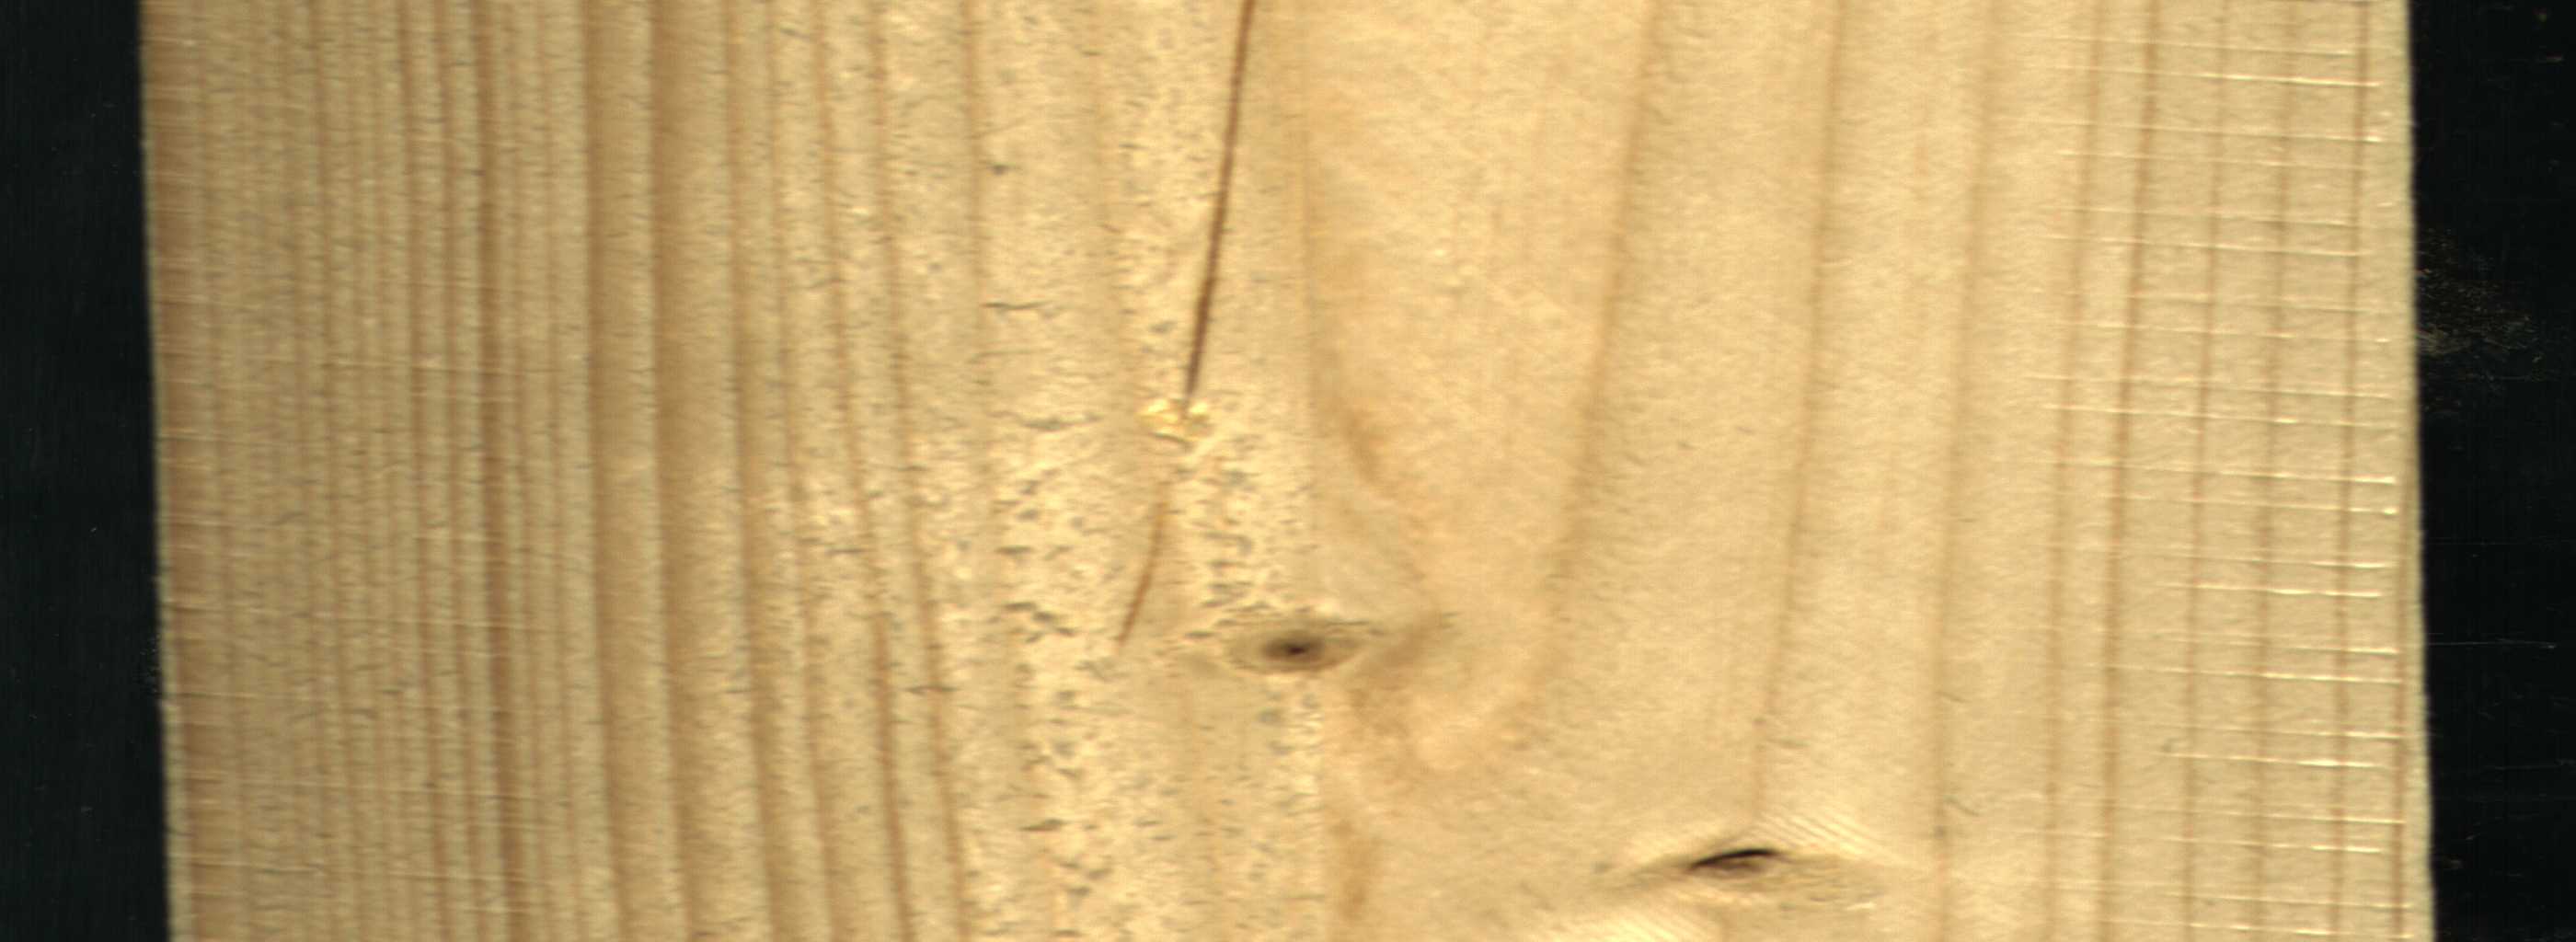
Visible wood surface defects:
resin
Dead_Knot
Live_Knot